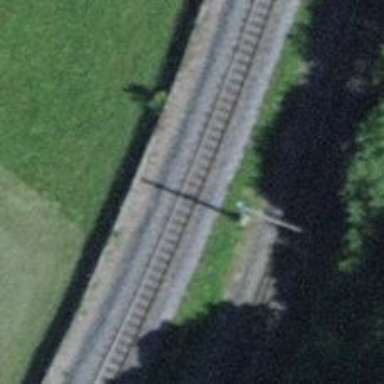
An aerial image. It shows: Narrow-gauge railway track with electrified contact line. The railway has one track.